Field crop: maize
Growth stage: 2
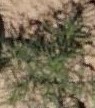
Species: salsola